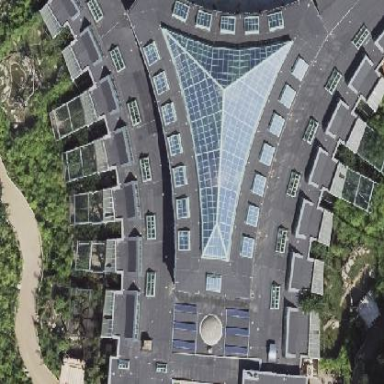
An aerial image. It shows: Close-up view of roof part of building.